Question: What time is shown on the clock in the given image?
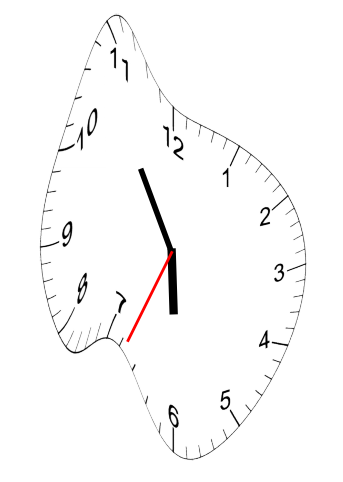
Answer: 05:54:34